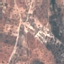
Land use / land cover class: HerbaceousVegetation